Interaction volume radius: 10 \u00c5
Interaction volume height: 15 \u00c5
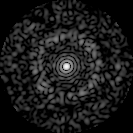
Disorder parameter: 0.8009